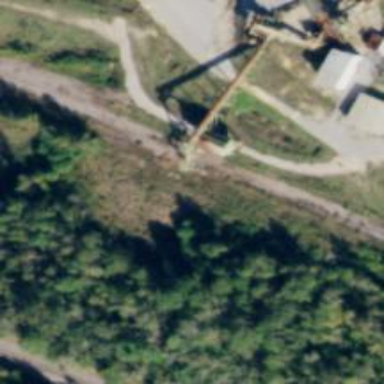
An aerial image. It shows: Loading tower along the railway.